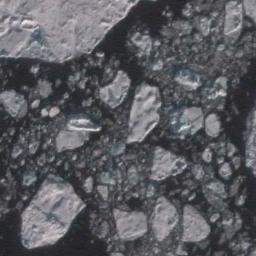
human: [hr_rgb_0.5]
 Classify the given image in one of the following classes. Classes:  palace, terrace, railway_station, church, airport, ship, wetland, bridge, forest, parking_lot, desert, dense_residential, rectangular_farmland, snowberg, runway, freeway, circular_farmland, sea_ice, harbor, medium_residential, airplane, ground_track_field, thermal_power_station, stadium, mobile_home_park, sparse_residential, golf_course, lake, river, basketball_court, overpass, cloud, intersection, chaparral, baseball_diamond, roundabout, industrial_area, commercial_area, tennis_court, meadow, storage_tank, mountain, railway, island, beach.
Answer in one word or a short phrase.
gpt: sea_ice